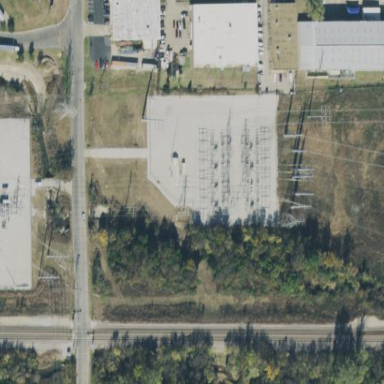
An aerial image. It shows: Power substation surrounded by fence.